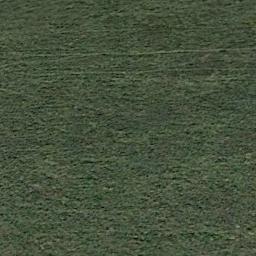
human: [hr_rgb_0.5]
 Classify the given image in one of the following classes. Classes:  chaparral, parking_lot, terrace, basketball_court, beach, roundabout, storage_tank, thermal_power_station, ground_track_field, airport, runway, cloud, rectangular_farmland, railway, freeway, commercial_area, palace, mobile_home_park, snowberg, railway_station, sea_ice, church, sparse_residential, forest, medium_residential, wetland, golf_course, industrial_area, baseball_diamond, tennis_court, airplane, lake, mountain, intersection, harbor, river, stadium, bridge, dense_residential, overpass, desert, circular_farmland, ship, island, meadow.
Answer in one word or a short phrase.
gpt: meadow